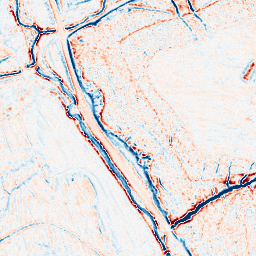
Category: edge_preserving
Decomposition family: bilateral
Decomposition parameters: d: 9
sigma_color: 75
sigma_space: 100
Upsampling method: bicubic_3x
Upsampling parameters: scale: 3
Upsampling scale: 3